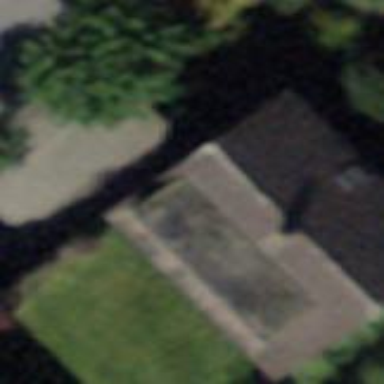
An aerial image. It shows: Building.